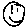
Label: smiley face